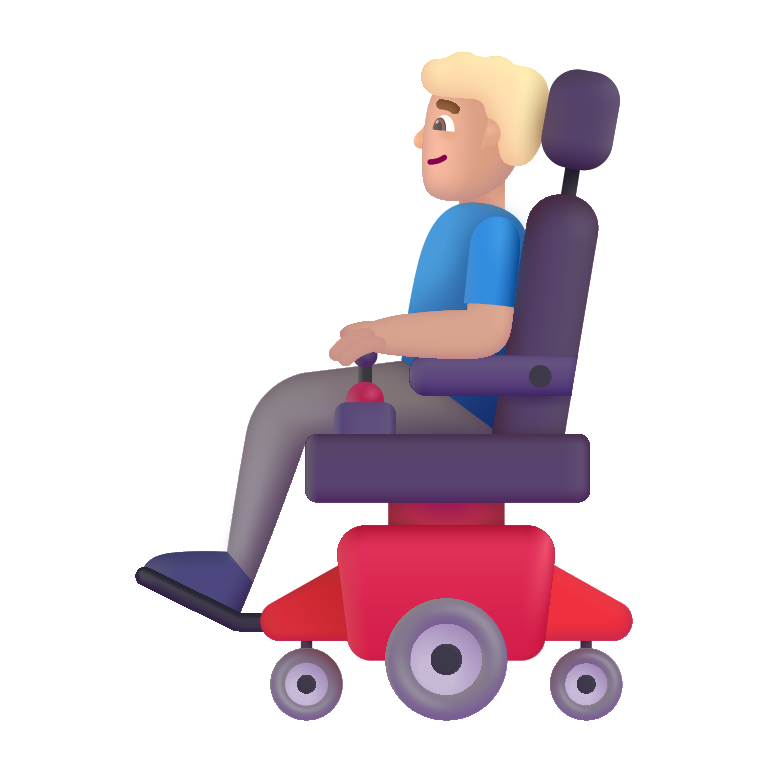
man in motorized wheelchair color  light